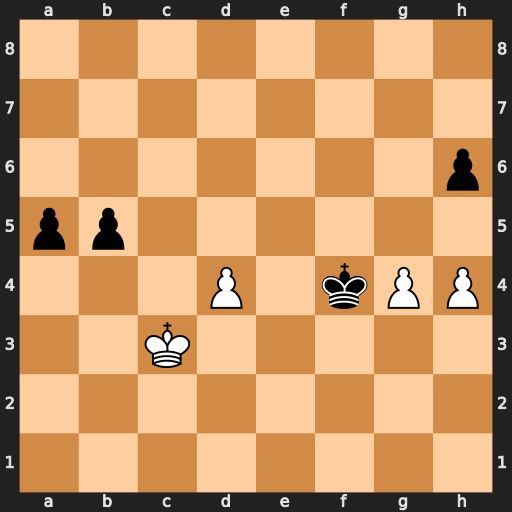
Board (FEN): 8/8/7p/pp6/3P1kPP/2K5/8/8
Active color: w
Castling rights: -
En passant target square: -
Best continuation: d5 Kxg4 d6